Field crop: maize
Growth stage: 2
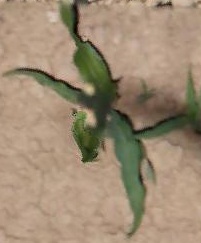
Species: maize